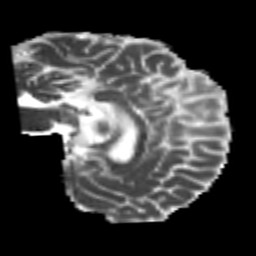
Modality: MD
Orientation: sagittal
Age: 26
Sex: male
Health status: healthy
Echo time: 0.074 s